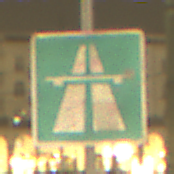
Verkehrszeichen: Autobahn
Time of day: Night
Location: Outdoor (Urban)
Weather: Overcast
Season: NotSpecified
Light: Artificial